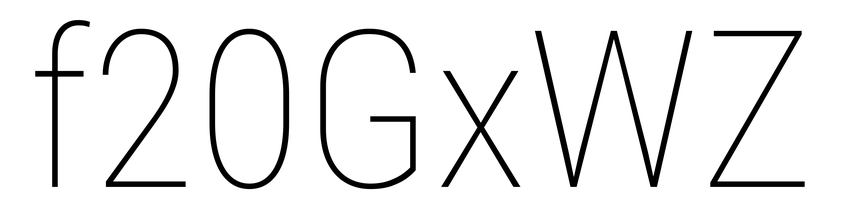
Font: Roboto_Condensed_Thin